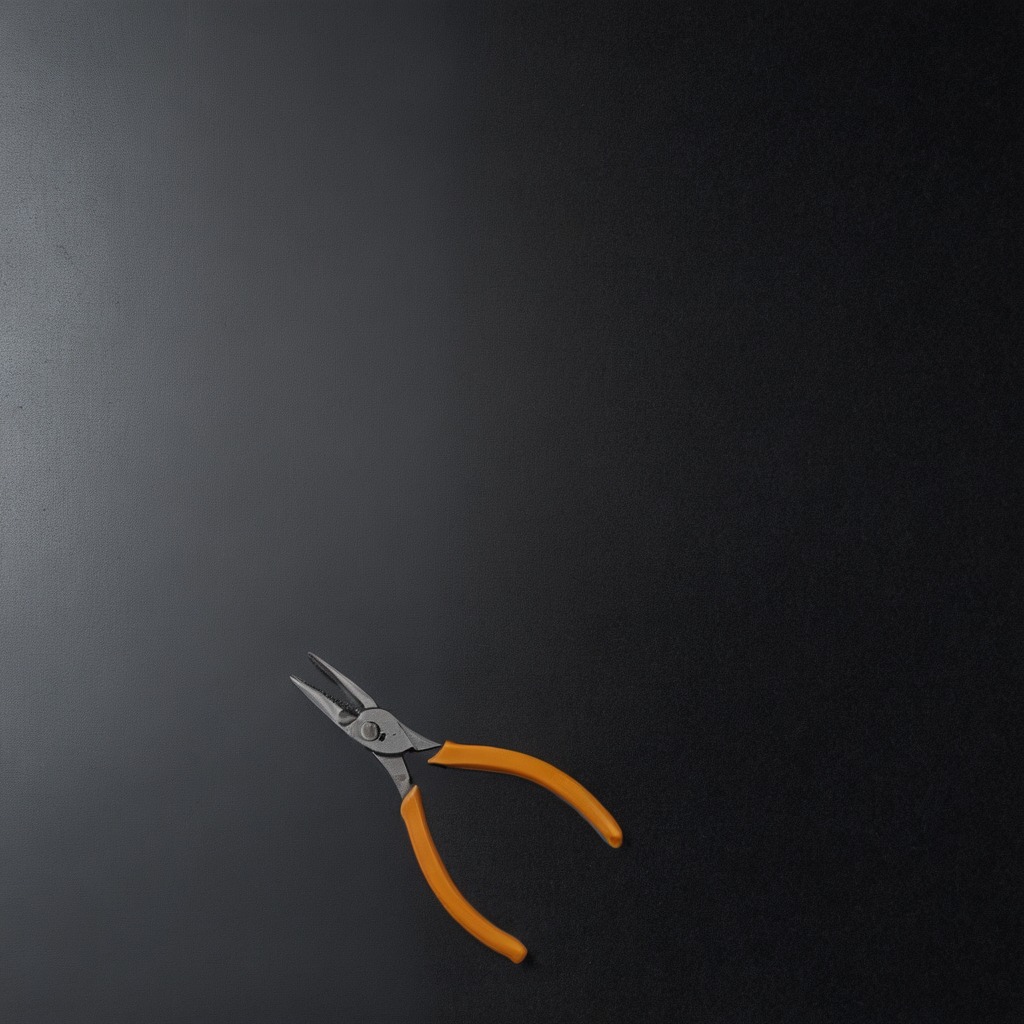
A plier is lying on the clean granite tabletop covered with a black rubber mat inside a workshop under bright overhead lighting crisp shadows high clarity worn but beneath the mat